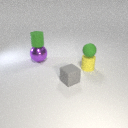
small yellow rubber cylinder below small green rubber sphere